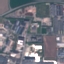
Land use / land cover class: Industrial